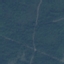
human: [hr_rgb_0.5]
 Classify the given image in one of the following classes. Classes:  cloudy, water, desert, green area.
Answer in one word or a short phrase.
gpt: green area